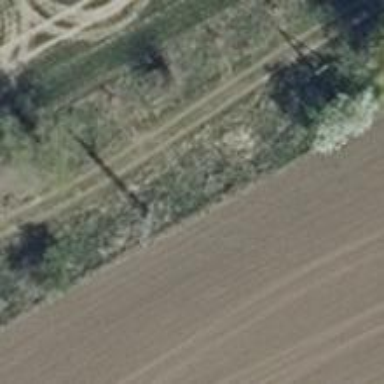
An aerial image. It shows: Power pole.